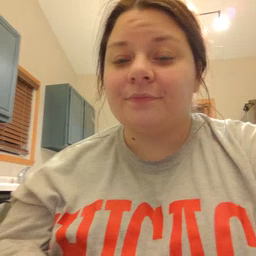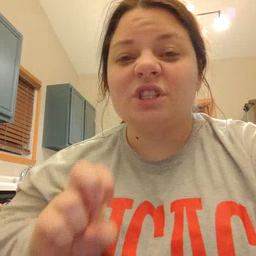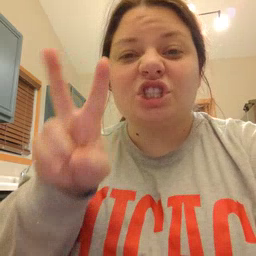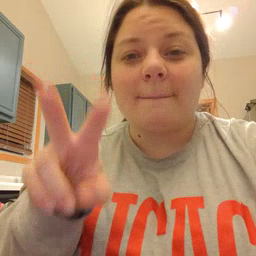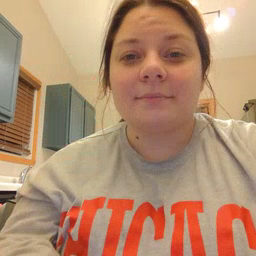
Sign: jump